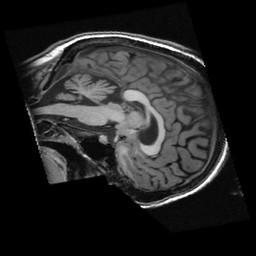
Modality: T1w
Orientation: sagittal
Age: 20
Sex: female